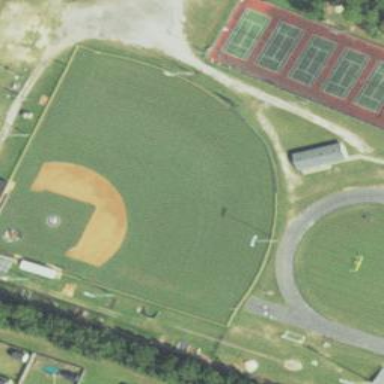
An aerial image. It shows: Baseball pitch for leisure land.